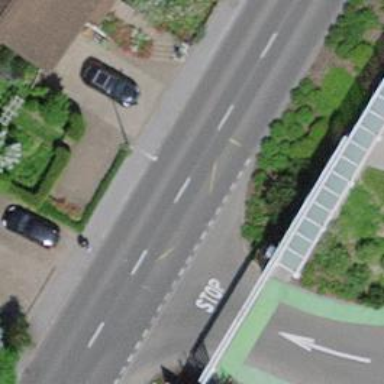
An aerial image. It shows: Bus stop with platform for public transport.